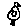
Label: bird